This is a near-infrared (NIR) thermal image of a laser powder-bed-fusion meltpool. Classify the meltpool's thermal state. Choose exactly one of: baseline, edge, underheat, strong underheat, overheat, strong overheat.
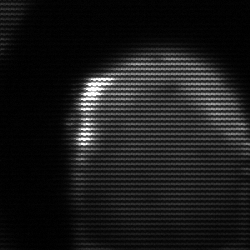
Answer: edge